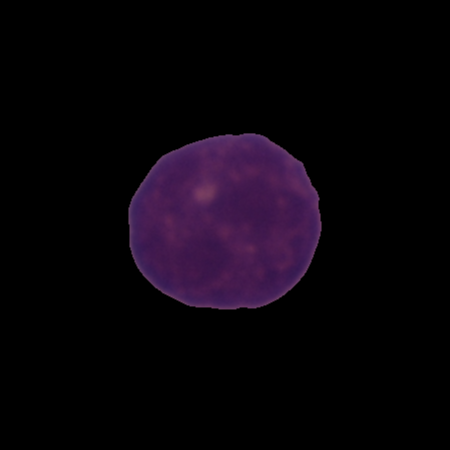
Label: healthy